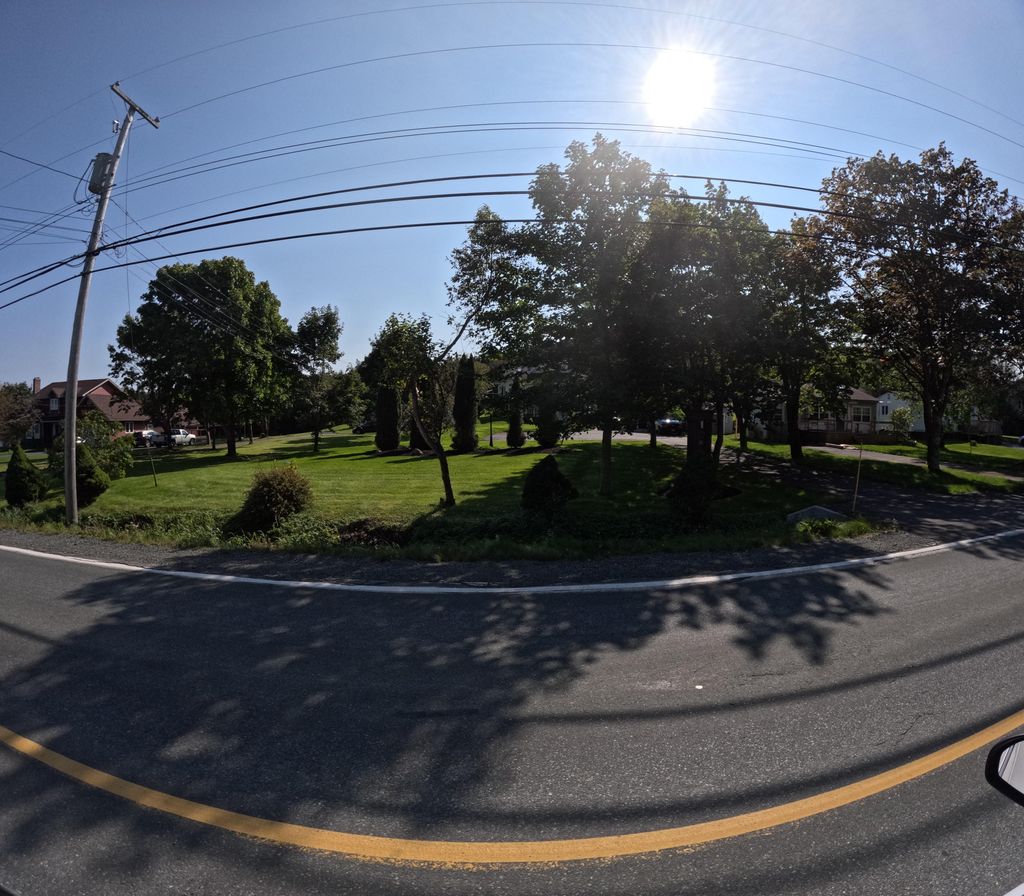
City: st_johns